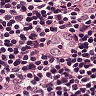
Metastatic tissue present: no